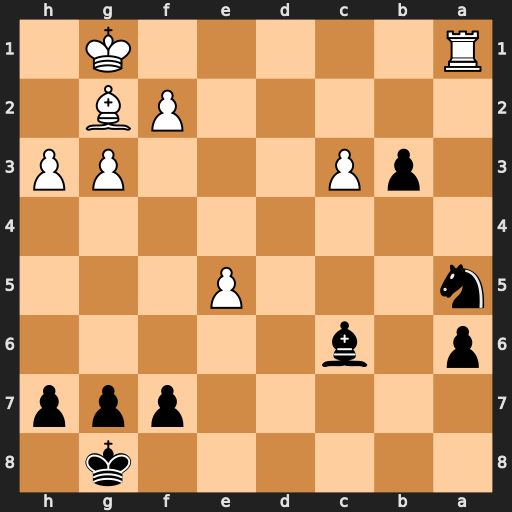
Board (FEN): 6k1/5ppp/p1b5/n3P3/8/1pP3PP/5PB1/R5K1
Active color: b
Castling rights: -
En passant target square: -
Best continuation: Bxg2 Kxg2 b2